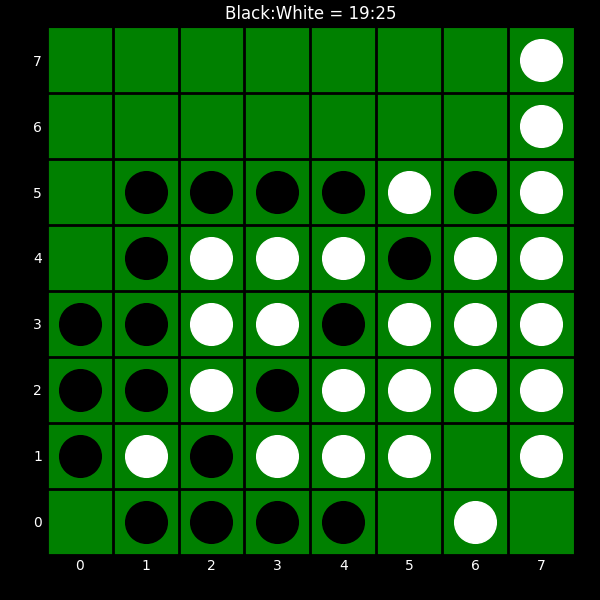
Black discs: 19
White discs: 25